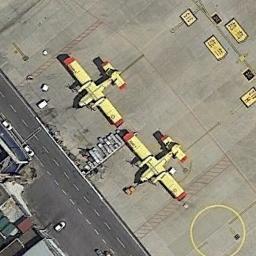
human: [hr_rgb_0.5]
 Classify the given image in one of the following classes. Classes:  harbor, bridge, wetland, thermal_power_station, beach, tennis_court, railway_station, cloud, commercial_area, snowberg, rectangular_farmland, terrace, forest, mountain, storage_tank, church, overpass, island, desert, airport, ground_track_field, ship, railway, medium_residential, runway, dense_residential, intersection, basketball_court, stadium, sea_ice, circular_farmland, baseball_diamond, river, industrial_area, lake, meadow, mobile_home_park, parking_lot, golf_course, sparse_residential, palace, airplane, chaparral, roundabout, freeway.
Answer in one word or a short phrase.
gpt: airplane